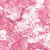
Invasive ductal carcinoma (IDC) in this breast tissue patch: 0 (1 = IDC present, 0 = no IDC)